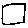
Label: square